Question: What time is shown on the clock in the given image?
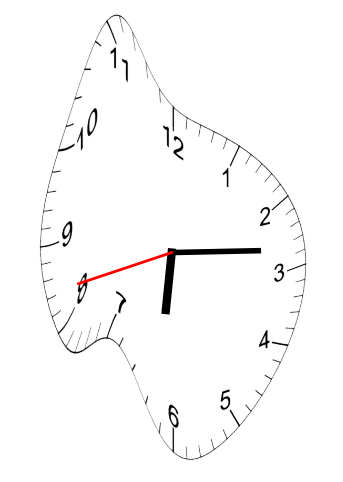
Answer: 06:13:42